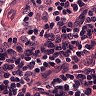
Metastatic tissue present: no